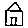
Label: house